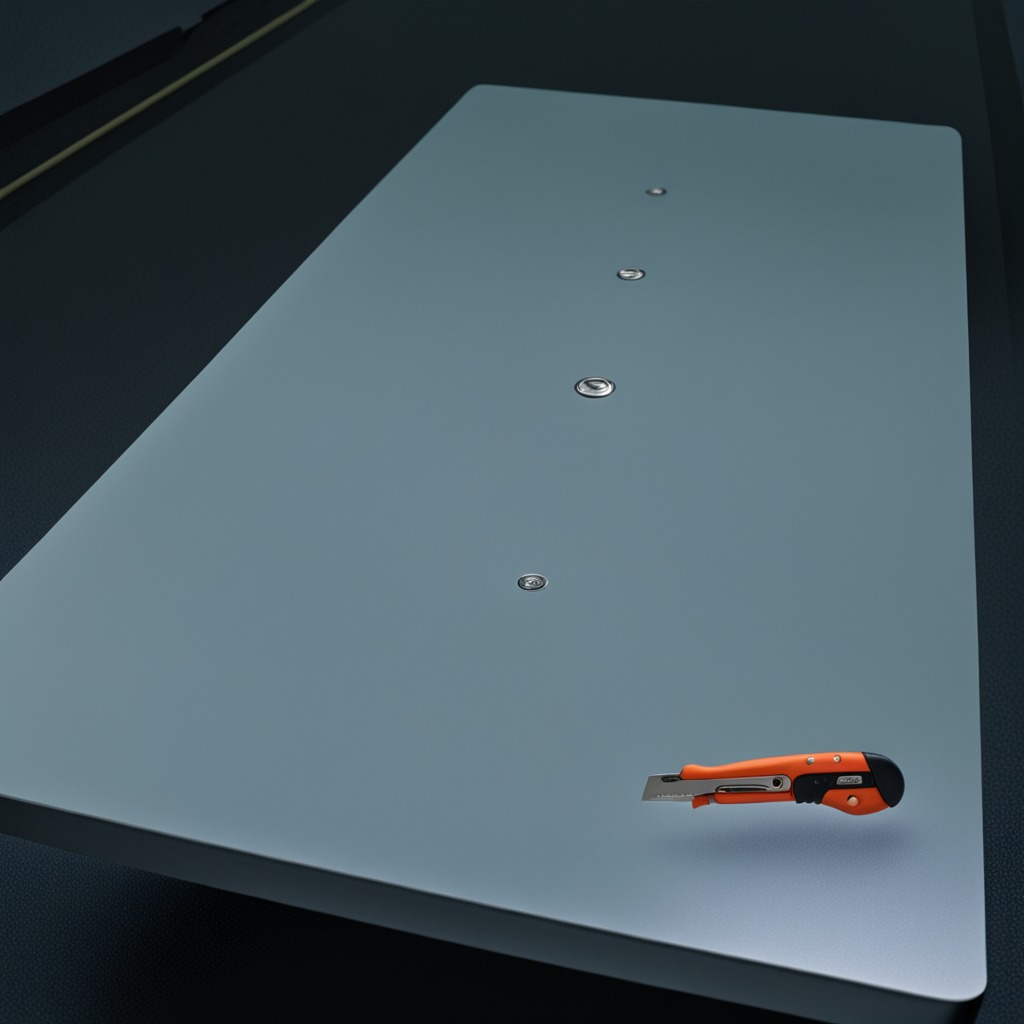
A utility knife lying on a clean empty table in a railway signal maintenance room lit by harsh overhead fluorescents photorealistic surface textures crisp shadows high dynamic range